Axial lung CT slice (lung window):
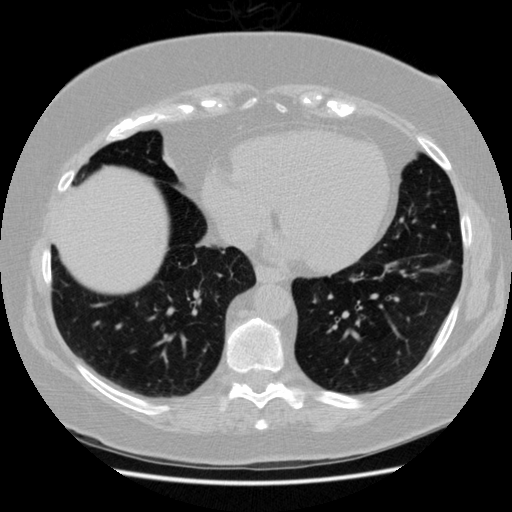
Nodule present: no